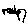
Label: bird